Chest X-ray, PA view. Patient: 41 years old, sex F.
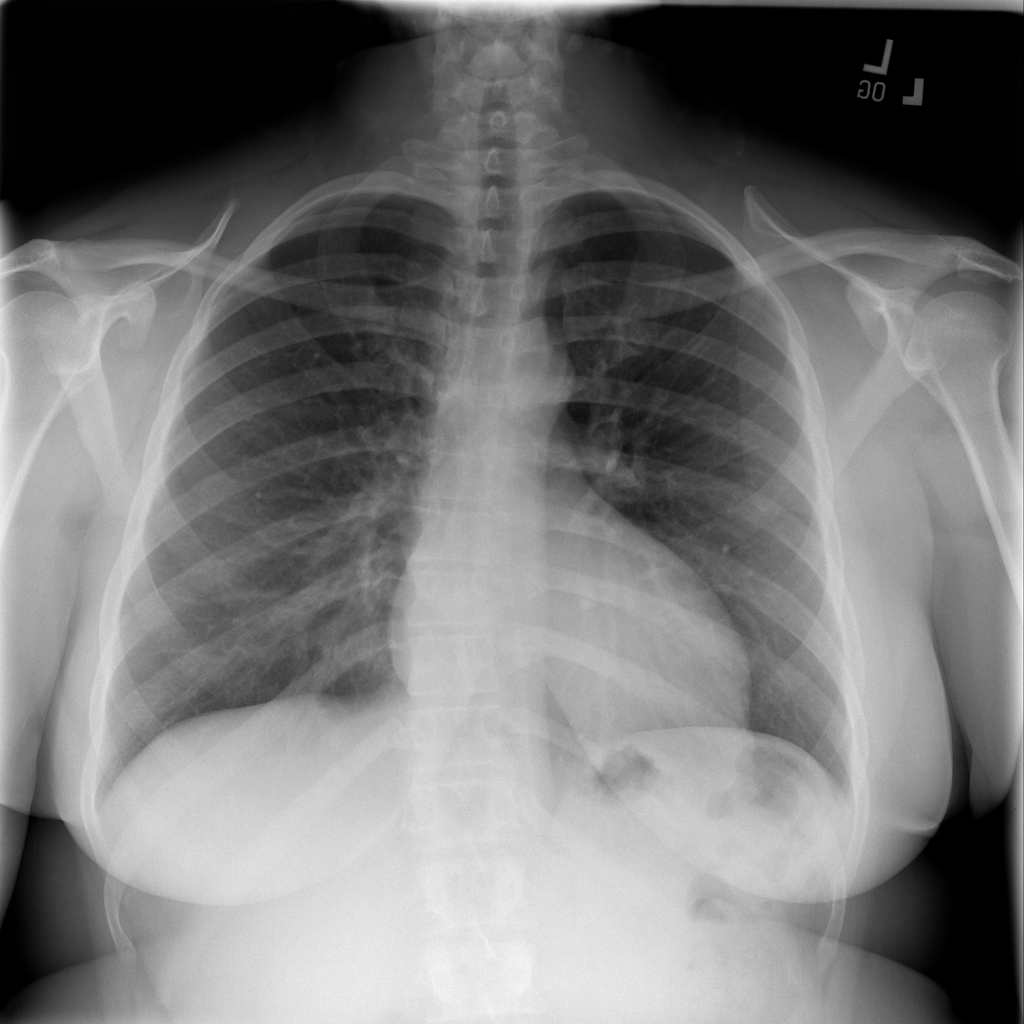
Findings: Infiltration